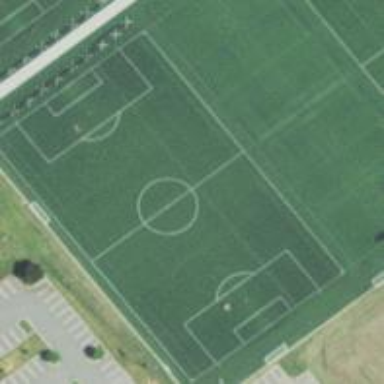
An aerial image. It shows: Soccer pitch designated for leisure and sports activities.